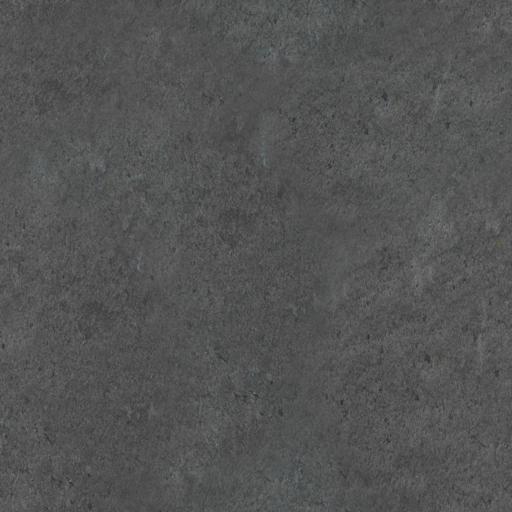
Tags: flat grey moss mossy rock rough